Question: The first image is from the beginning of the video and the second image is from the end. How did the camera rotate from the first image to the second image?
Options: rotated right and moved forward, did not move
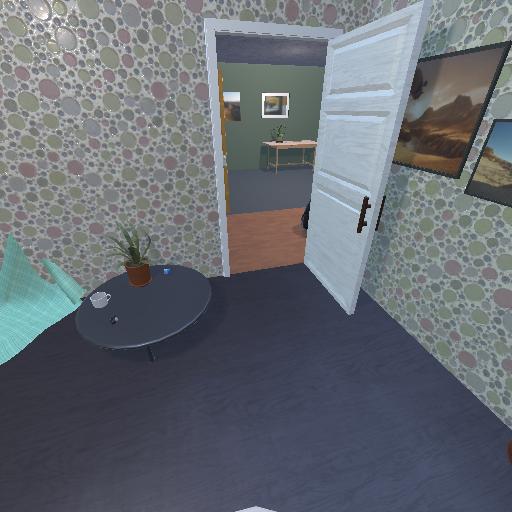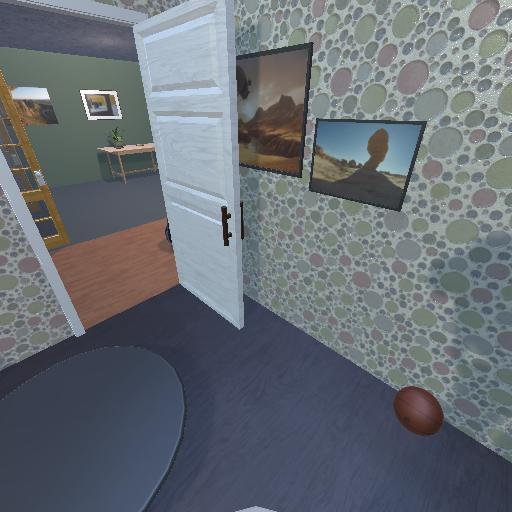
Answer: rotated right and moved forward